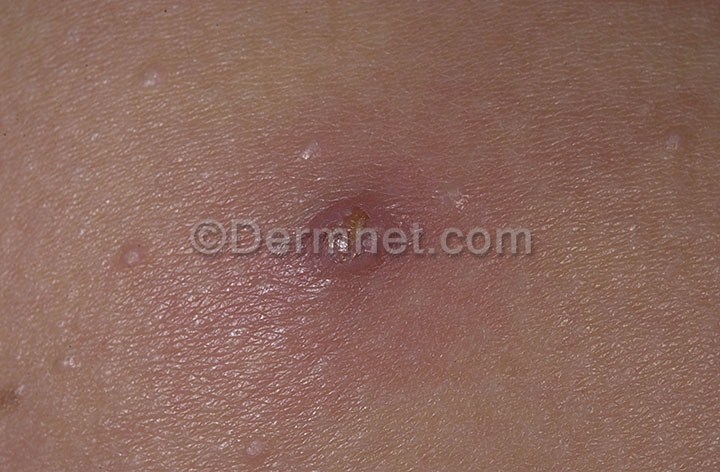
Disease: Herpes HPV and other STDs Photos